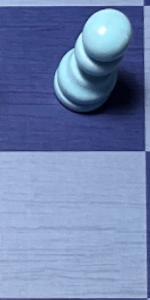
Label: Empty